Aerial crown-view tile of a tropical tree (Barro Colorado Island, Panama), acquired 20250124:
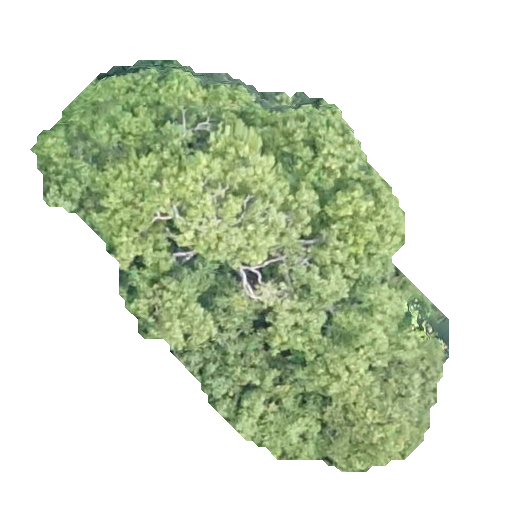
Species: Aiouea montana
GBIF accepted scientific name: Aiouea montana
Crown area: 157.152 m²